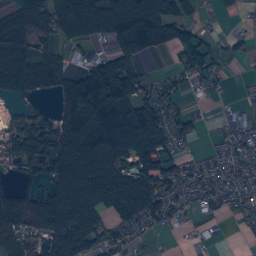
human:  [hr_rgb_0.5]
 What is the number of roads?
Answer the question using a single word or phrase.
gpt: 54

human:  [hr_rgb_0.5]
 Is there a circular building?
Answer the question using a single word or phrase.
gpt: no

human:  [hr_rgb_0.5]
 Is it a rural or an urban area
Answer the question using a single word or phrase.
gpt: rural

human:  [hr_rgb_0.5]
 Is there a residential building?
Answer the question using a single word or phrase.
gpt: yes

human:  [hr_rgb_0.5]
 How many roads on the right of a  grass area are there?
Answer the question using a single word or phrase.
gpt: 47

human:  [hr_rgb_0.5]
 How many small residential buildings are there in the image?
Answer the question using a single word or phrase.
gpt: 209

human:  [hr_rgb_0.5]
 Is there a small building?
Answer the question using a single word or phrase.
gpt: yes

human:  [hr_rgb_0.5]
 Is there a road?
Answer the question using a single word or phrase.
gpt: yes

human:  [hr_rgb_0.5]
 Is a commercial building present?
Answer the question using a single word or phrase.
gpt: no

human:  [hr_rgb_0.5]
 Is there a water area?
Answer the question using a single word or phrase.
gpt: yes

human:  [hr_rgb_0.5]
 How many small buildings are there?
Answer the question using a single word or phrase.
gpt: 210

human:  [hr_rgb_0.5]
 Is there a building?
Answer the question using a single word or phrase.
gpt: yes

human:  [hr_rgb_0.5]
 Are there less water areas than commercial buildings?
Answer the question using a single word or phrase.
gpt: no

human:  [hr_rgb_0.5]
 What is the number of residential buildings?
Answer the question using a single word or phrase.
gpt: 209

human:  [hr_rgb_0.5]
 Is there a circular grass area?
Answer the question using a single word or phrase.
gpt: no

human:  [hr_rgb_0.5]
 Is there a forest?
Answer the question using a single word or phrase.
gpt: yes

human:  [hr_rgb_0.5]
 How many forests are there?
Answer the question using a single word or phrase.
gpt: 61

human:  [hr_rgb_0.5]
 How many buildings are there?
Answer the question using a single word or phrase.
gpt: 211

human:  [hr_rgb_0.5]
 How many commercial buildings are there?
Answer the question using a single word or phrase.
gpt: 0

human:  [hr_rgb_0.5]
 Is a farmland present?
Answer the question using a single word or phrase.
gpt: yes

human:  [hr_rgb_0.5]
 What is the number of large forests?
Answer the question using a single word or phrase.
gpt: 36

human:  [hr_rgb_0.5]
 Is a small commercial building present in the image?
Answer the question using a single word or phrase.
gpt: no

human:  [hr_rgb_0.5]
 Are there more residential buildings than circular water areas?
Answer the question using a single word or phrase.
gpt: yes

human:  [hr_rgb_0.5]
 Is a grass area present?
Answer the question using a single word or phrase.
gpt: yes

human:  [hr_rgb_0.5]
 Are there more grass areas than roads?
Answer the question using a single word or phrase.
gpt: no

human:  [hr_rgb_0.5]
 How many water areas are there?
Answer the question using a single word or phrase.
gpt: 32

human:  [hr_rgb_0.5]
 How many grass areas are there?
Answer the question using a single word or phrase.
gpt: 39

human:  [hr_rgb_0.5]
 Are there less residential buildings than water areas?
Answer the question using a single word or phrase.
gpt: no

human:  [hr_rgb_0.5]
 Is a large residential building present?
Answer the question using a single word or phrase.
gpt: no

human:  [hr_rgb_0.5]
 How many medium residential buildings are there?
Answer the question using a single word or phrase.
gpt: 0

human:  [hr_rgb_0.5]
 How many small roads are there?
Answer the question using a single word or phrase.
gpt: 54

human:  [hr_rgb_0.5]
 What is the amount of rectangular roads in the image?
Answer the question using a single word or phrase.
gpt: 0

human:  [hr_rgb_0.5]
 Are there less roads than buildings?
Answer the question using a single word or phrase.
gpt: yes

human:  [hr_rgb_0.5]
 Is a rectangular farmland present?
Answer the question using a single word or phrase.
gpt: yes

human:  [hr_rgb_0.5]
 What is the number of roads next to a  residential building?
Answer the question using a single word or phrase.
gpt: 54

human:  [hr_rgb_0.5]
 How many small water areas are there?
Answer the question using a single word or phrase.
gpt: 12

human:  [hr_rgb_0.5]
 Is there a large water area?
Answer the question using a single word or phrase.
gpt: yes

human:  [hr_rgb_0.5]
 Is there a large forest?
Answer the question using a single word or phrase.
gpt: yes

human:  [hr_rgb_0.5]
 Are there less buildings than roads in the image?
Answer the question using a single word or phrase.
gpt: no

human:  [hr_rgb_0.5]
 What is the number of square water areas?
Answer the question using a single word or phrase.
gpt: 2

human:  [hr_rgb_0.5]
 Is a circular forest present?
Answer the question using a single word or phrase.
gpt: no

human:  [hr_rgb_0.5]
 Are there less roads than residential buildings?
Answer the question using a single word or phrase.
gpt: yes

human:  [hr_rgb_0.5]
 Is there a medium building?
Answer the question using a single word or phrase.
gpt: no

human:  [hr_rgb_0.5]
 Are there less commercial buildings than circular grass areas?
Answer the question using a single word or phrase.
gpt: no

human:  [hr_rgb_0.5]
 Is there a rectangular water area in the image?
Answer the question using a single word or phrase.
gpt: yes

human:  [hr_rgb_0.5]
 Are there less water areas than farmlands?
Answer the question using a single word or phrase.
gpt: no

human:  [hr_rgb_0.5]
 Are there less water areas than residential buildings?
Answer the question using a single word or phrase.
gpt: yes

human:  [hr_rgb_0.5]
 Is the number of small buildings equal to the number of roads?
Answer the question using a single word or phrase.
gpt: no

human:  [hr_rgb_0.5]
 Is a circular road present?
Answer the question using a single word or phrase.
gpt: no

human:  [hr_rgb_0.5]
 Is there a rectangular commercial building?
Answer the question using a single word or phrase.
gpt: no

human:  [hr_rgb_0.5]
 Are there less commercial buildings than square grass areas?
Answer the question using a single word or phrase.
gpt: no

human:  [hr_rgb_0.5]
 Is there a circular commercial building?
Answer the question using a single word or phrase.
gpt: no

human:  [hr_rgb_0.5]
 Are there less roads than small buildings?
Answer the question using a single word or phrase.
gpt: yes

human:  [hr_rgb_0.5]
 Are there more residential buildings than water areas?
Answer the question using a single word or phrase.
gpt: yes

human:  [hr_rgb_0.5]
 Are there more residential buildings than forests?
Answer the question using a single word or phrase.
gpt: yes

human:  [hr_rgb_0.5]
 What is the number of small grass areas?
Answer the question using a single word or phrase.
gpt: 8

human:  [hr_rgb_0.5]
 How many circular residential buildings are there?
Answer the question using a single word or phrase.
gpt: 0

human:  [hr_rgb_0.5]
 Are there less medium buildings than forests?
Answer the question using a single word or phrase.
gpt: yes

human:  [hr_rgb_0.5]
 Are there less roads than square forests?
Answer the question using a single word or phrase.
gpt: no

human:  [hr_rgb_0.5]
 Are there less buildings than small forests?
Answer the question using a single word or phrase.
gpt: no

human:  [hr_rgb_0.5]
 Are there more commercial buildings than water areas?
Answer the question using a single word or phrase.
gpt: no

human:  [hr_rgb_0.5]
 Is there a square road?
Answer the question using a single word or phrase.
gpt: no

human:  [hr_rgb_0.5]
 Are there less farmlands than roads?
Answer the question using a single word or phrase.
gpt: yes

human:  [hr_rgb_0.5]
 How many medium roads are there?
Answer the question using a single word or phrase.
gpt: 0